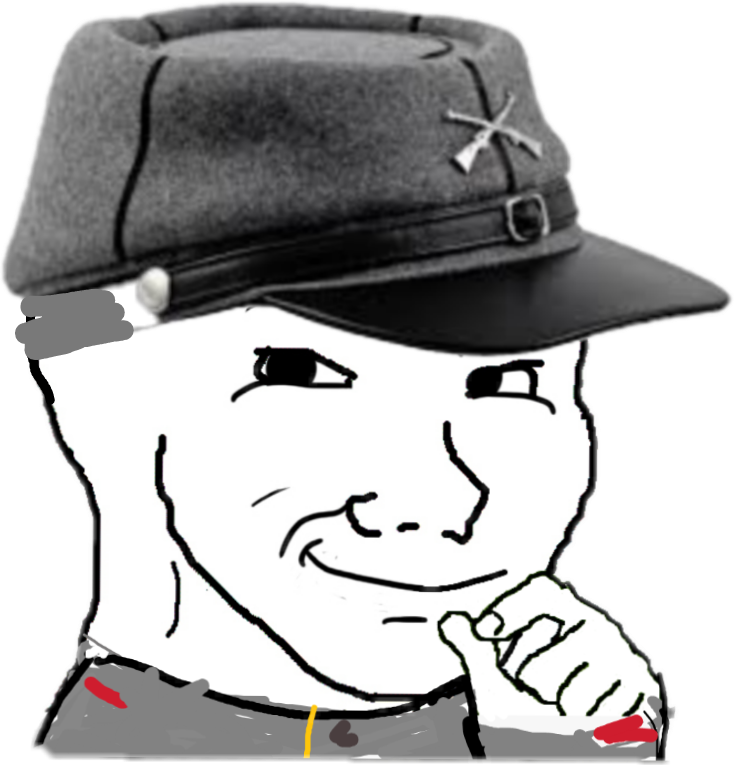
Label: 5_Smugjak